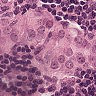
Metastatic tissue present: yes